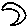
Label: moon